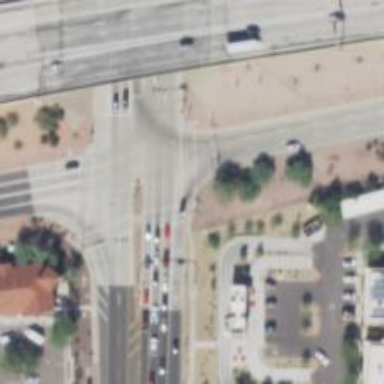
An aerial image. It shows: Solid stop line on the road.